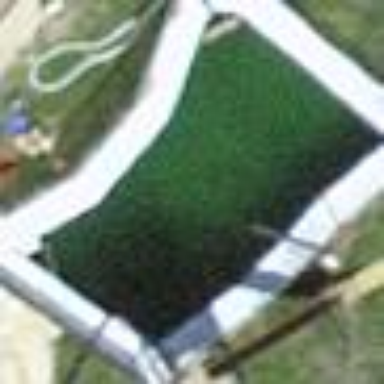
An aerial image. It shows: Swimming pool located in leisure land.